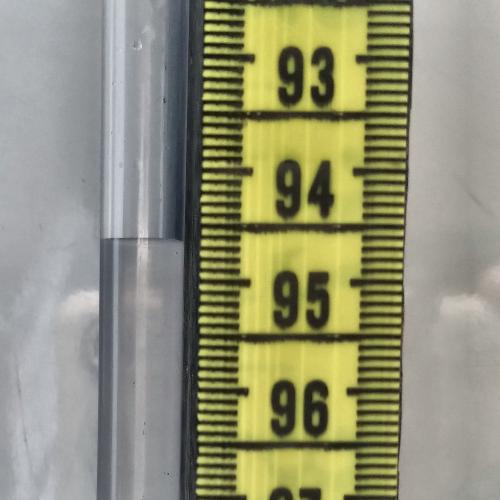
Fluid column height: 94.6 cm